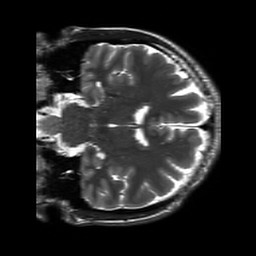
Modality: T2w
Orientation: coronal
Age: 27
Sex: male
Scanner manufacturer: siemens
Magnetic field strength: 3 T
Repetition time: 8.53 s
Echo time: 0.091 s